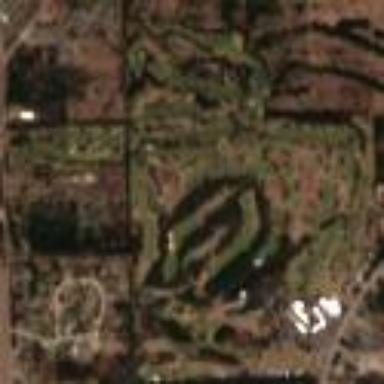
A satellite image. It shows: Golf course.